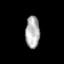
Tissue: skin
Cell type: Epithelial cells
Senescence score: 0.689
Nuclear area (px): 446
Mean DAPI intensity: 174.639